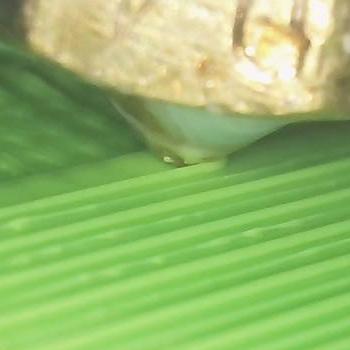
Flow rate: 149%